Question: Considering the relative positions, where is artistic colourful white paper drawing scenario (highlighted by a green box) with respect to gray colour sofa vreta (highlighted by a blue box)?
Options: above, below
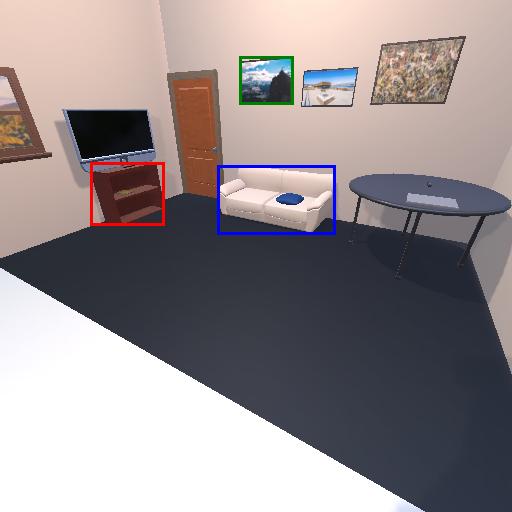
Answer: above